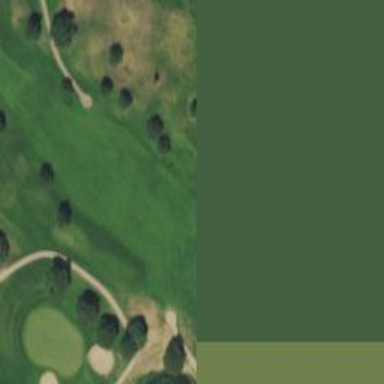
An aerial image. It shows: Golf hole.